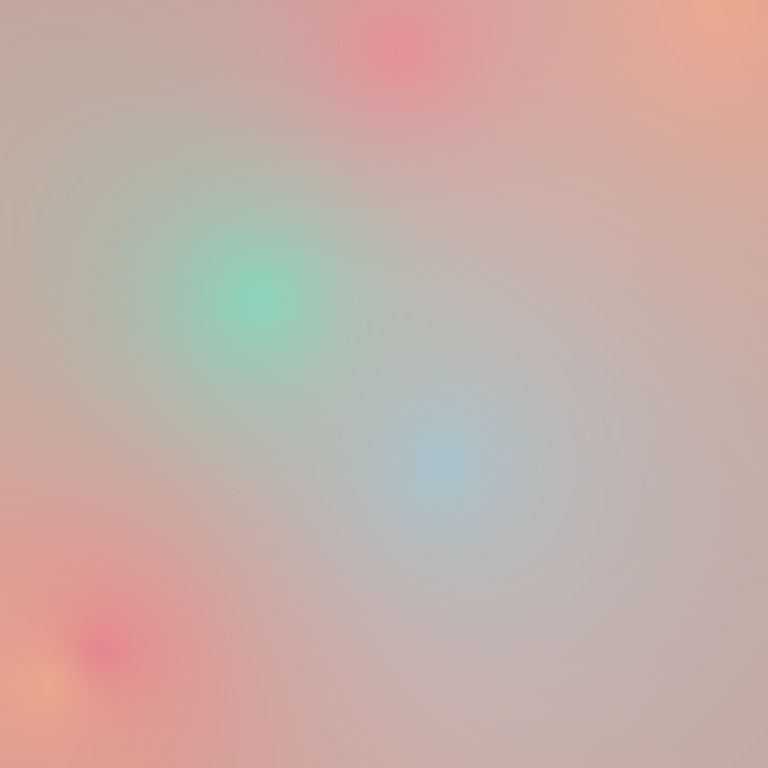
Abstract light effect, smooth gradient from soft pink to gentle teal, serene atmosphere, diffuse glow, no room, no furniture, no objects.